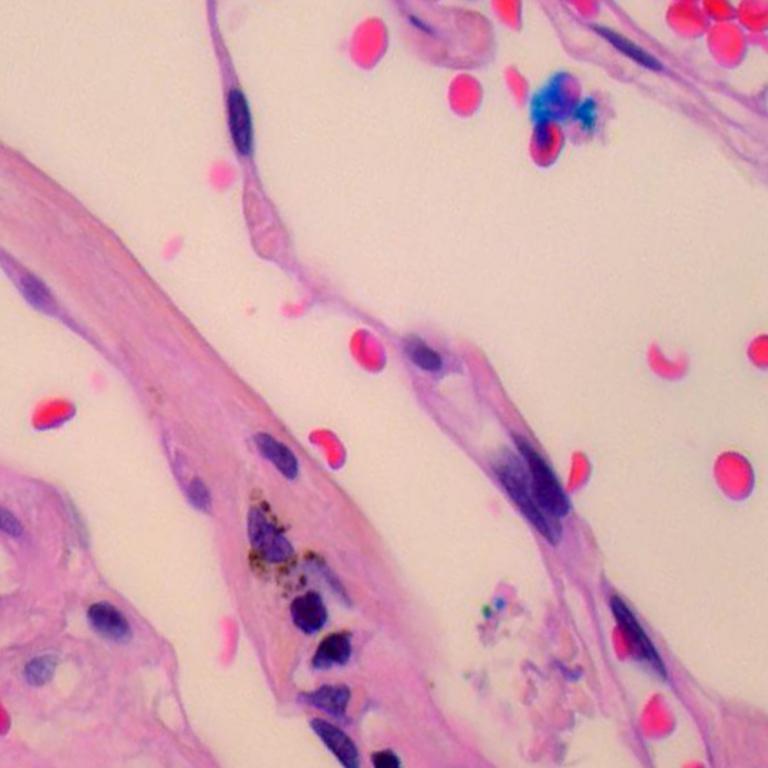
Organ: lung
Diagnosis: benign